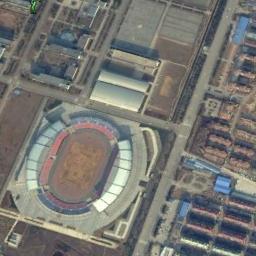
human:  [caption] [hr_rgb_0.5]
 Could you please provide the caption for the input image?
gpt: There are several houses on one side of this stadium .

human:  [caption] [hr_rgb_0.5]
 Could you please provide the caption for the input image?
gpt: There are many buildings beside the stadium .

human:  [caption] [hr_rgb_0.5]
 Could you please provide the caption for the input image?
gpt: Oval parking lot surrounded by residential areas .

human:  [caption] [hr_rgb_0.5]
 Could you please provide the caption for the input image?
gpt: The stadium is on the bare land next to some buildings .

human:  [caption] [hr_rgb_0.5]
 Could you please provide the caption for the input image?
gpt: There are some buildings around the stadium .